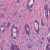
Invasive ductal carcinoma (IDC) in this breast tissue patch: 1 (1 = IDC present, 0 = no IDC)